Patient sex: M
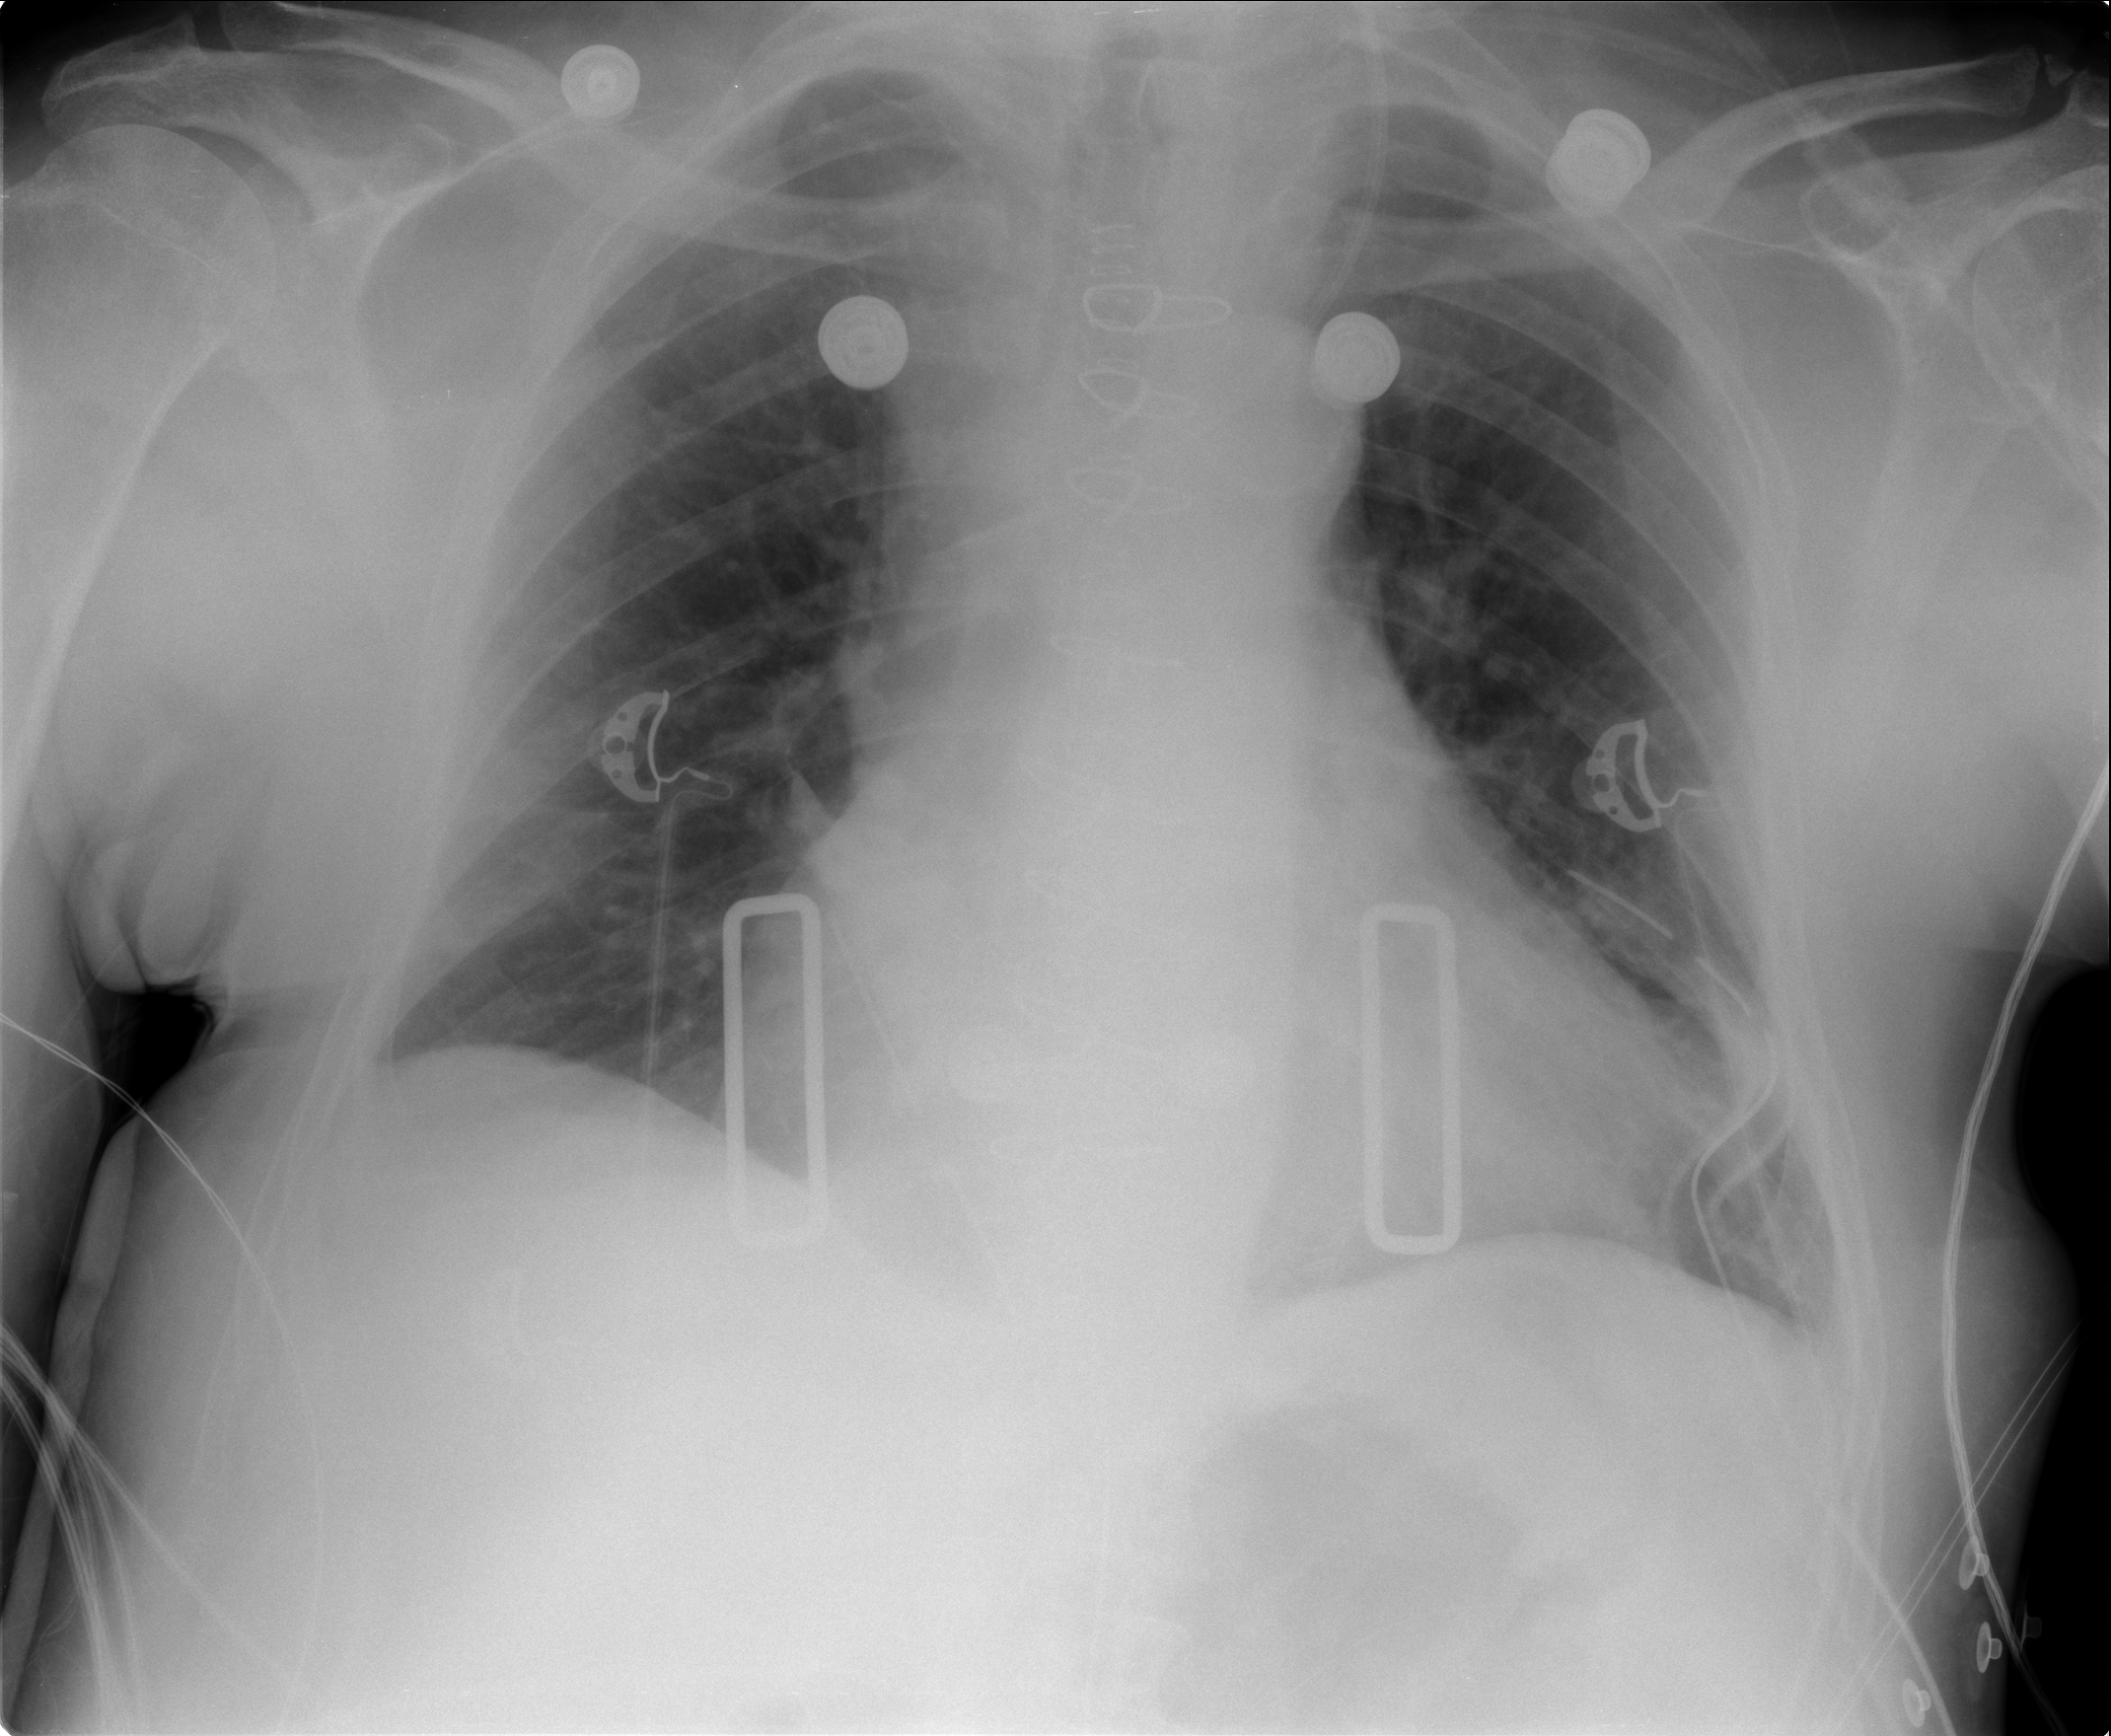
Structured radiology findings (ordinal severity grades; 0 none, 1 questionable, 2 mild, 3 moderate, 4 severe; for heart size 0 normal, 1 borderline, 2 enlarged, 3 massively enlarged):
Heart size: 2
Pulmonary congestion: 2
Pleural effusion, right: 1
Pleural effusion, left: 1
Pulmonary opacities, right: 0
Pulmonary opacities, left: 0
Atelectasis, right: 2
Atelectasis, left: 2